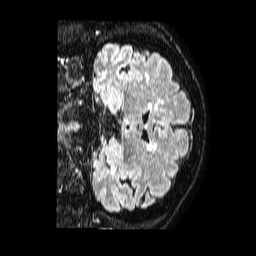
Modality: FLAIR
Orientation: coronal
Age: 51
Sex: male
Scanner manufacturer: philips
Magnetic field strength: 1.5 T
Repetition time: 4.8 s
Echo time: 0.3 s